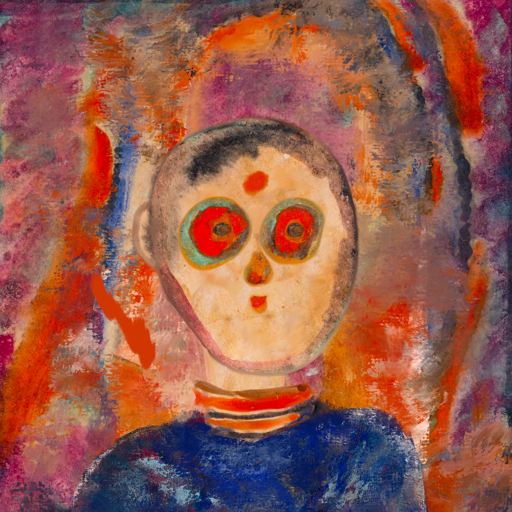
Background: Experience, Head And Neck Front: Childish, Face Front: Sisters, Bust: Irani, Hair Front: Blank, Head Accessory: Blank, Second Necklace: Blank, Necklace: Experience, Baby: Blank